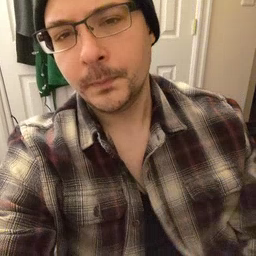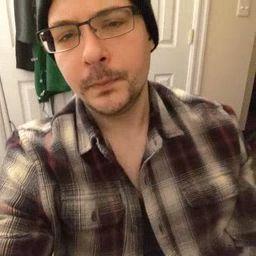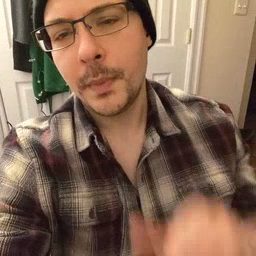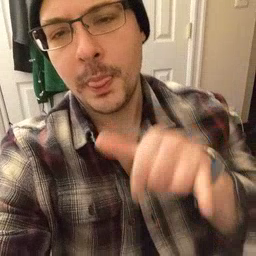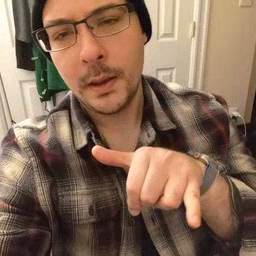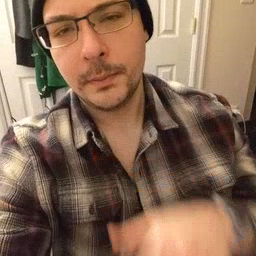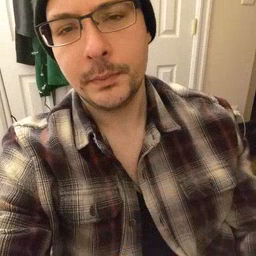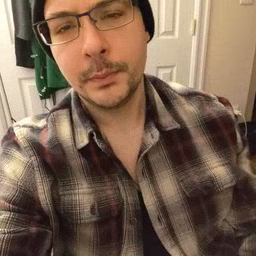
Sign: that